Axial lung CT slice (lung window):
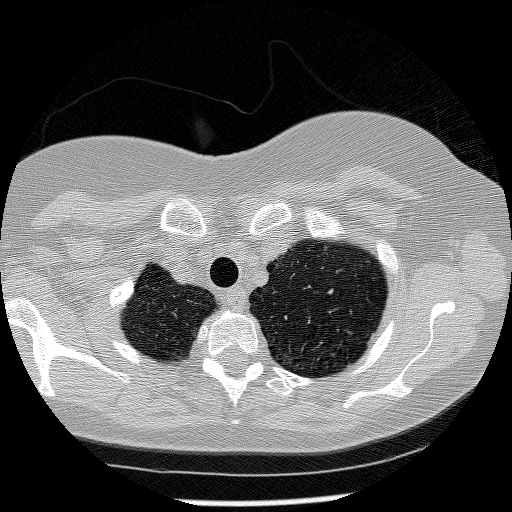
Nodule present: no